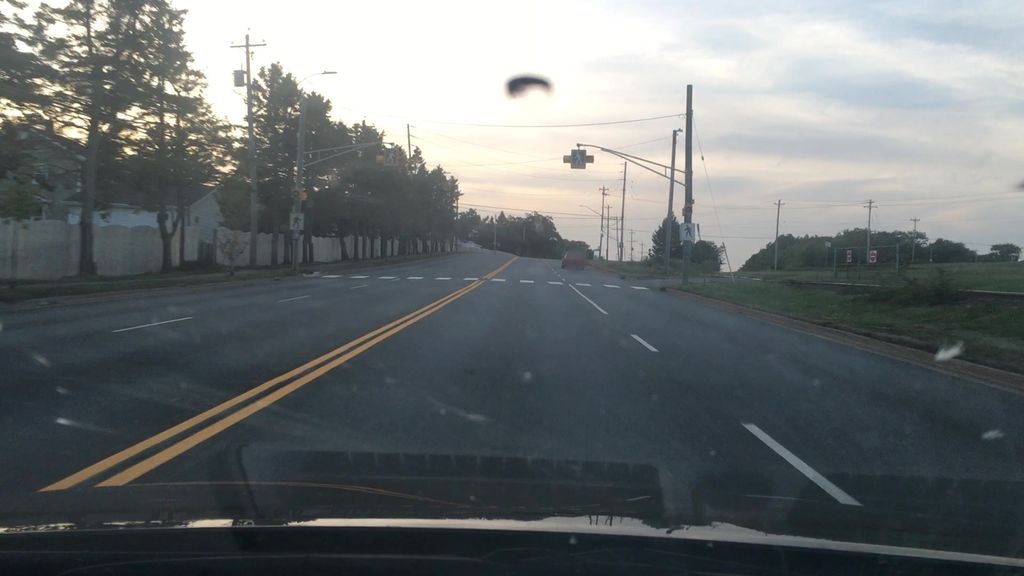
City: halifax